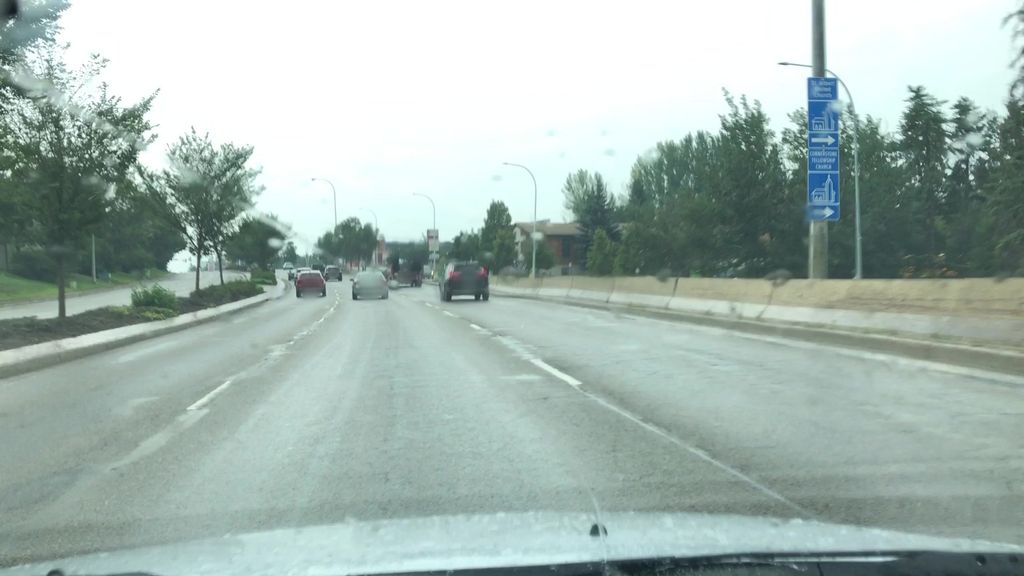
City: edmonton